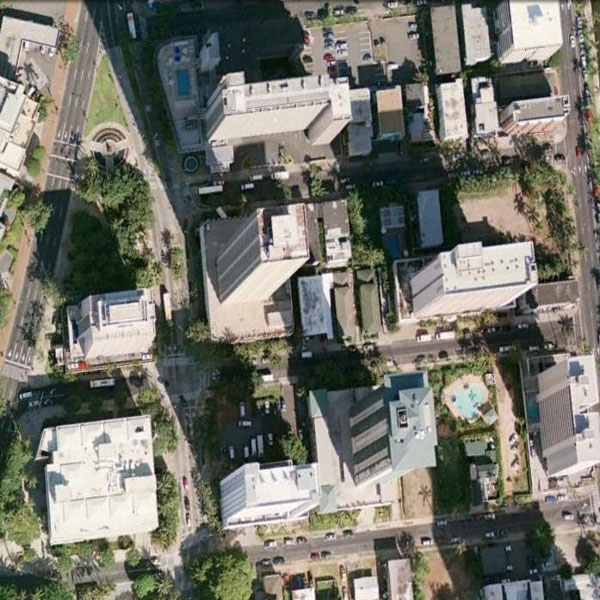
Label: Commercial